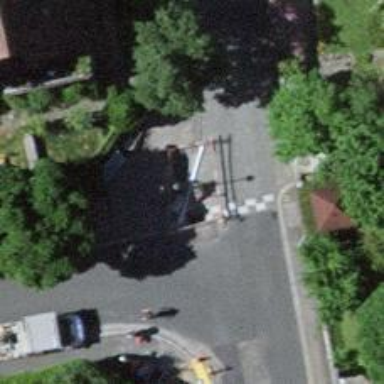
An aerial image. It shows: Kerb barrier.